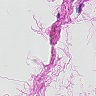
Metastatic tissue present: no